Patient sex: F
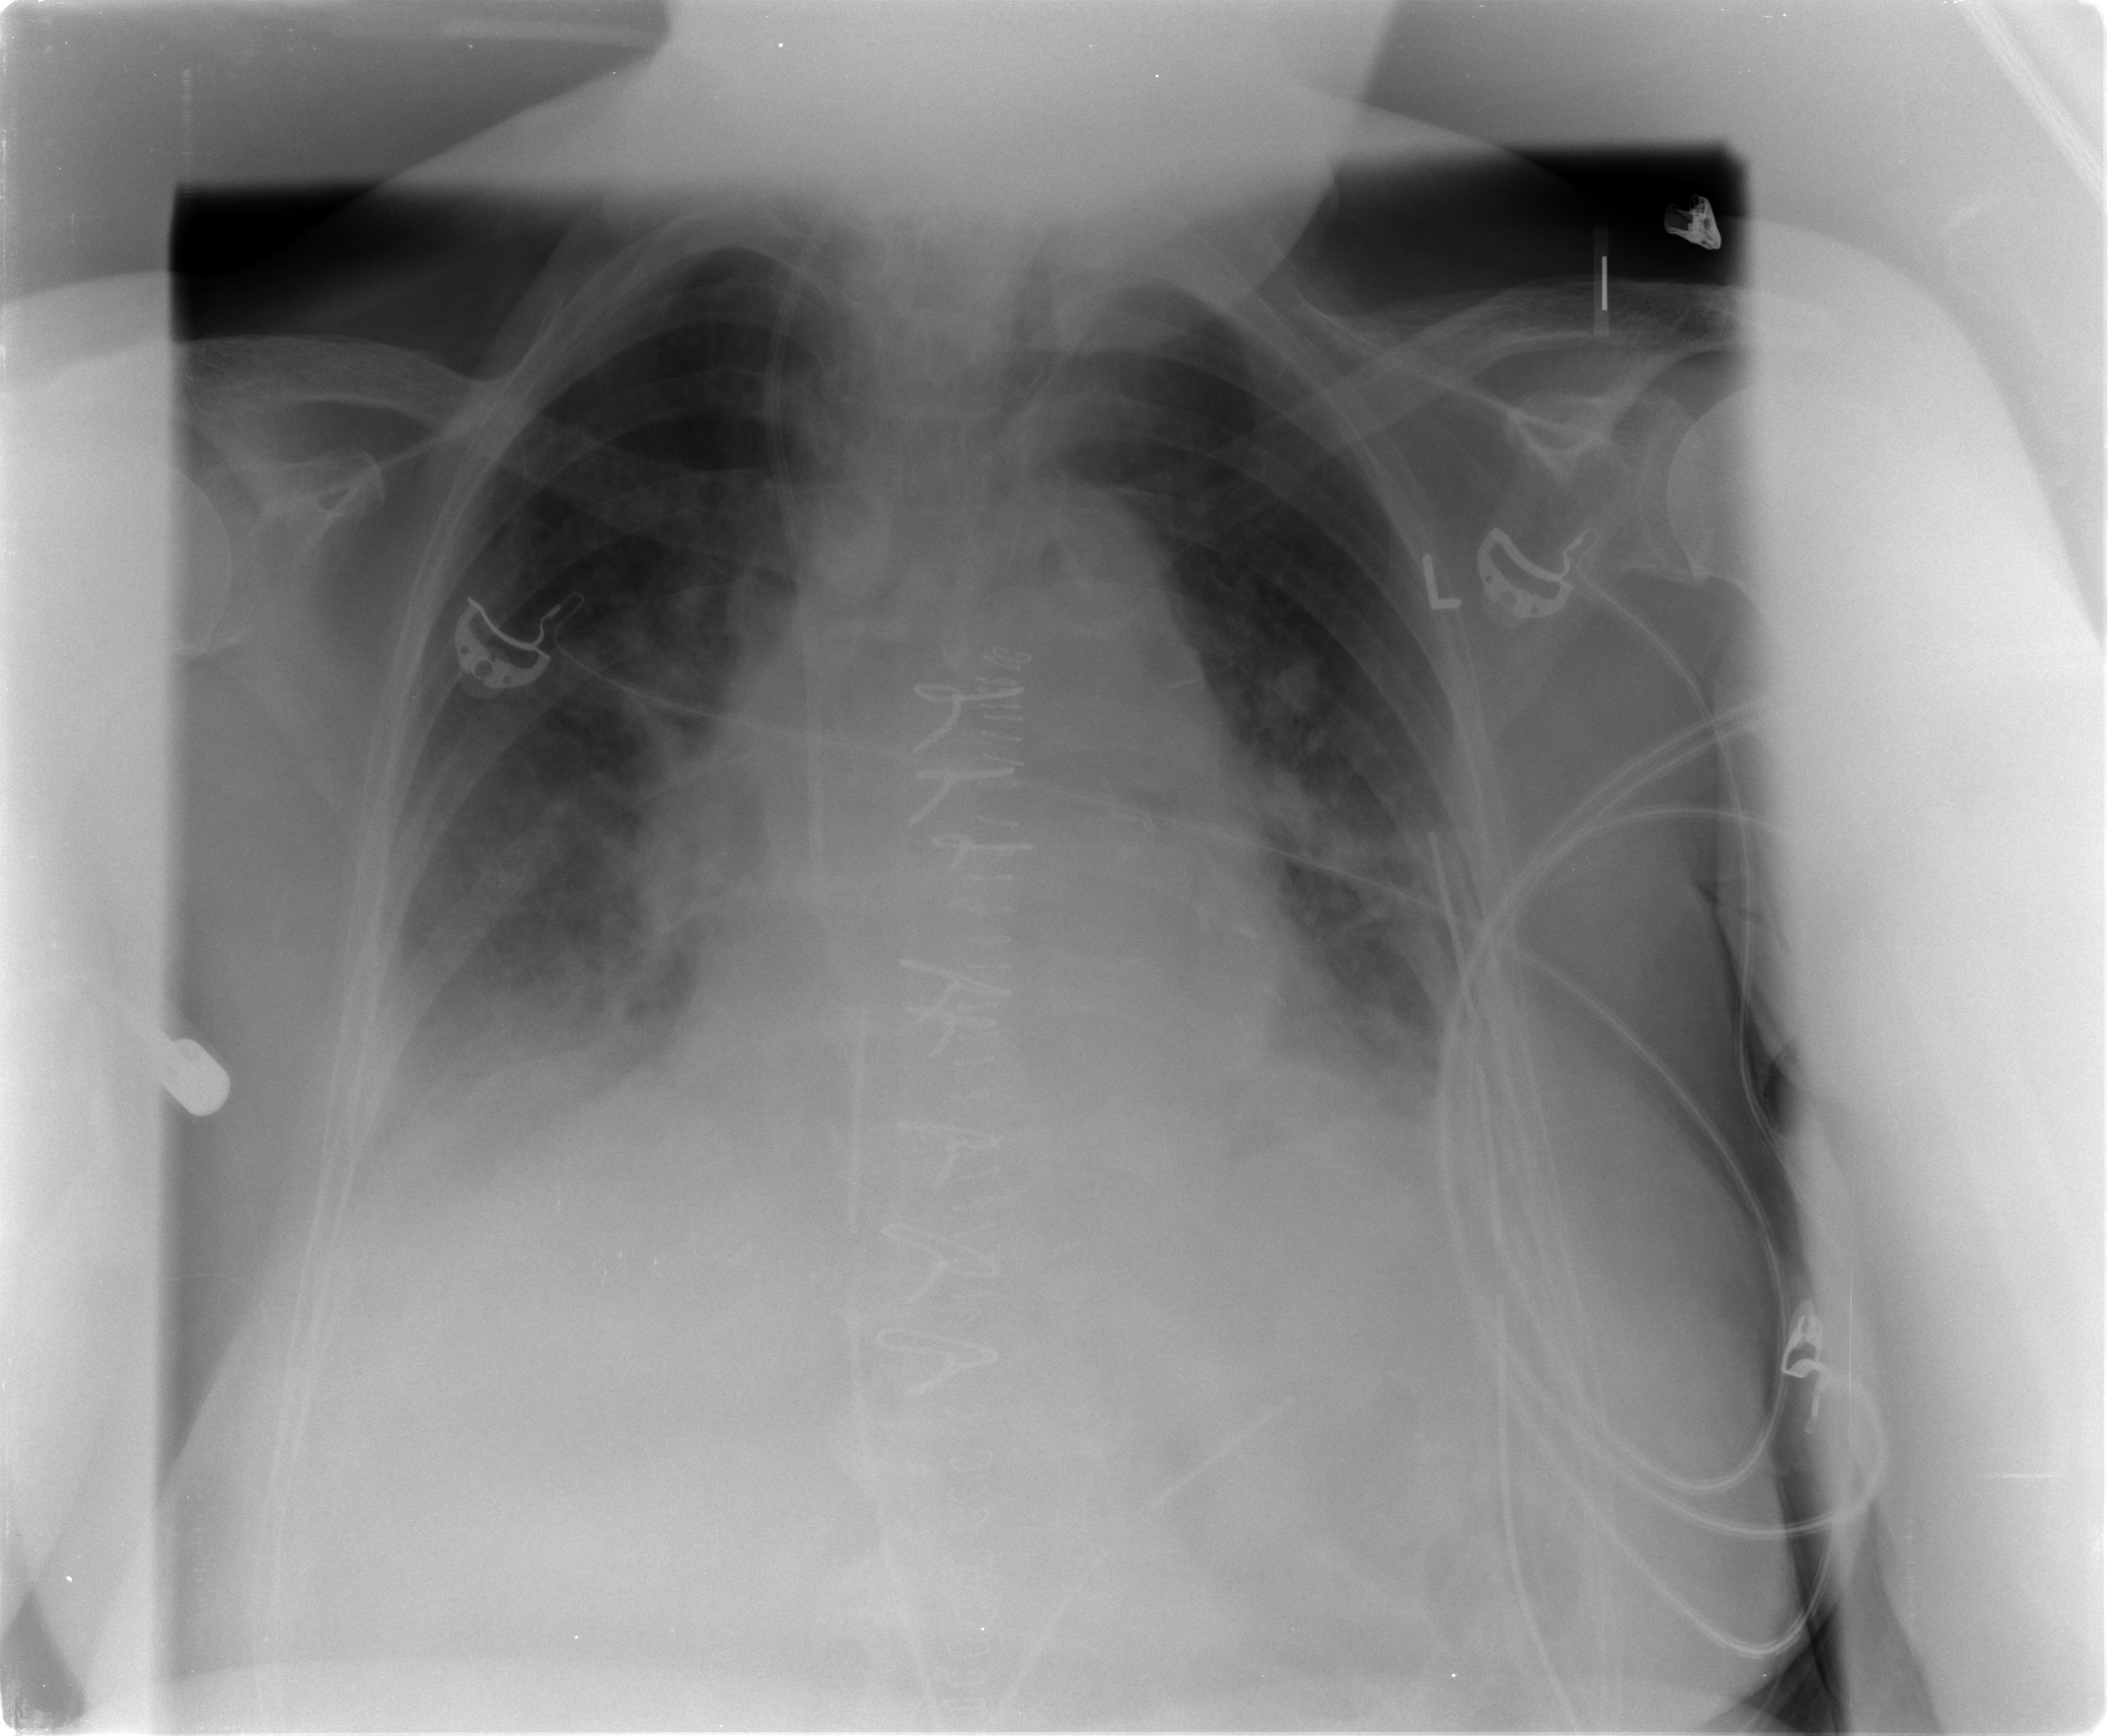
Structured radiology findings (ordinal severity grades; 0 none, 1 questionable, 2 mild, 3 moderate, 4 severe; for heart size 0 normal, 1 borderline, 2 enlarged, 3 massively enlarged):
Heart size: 3
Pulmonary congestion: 3
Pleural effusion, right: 1
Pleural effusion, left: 1
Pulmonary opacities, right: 0
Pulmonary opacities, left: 0
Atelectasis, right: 2
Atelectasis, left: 1